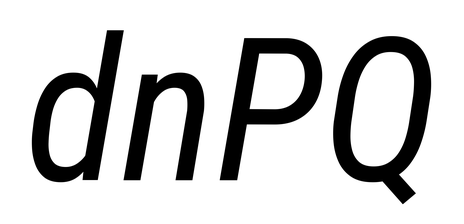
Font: Roboto-Italic_Condensed_Italic